Aerial crown-view tile of a tropical tree (Barro Colorado Island, Panama), acquired 20250715:
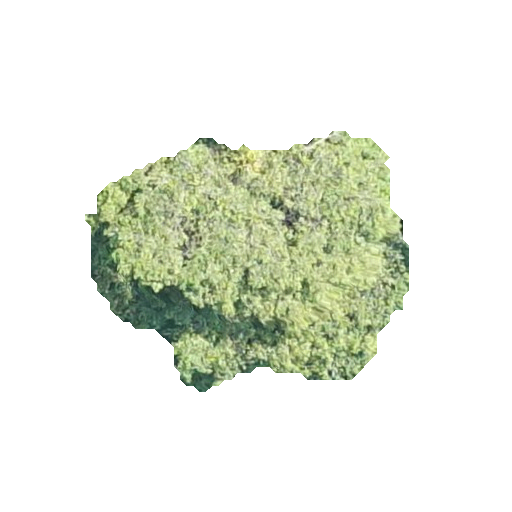
Species: Luehea seemannii
GBIF accepted scientific name: Luehea seemannii
Crown area: 92.255 m²